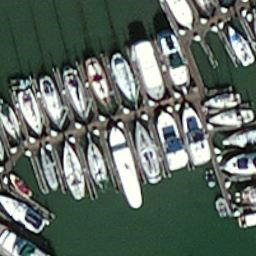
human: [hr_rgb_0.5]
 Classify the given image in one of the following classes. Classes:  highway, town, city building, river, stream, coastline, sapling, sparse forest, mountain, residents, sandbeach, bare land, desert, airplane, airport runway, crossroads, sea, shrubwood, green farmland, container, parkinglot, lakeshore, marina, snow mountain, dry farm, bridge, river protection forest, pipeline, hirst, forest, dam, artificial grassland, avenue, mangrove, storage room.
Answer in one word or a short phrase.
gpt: marina